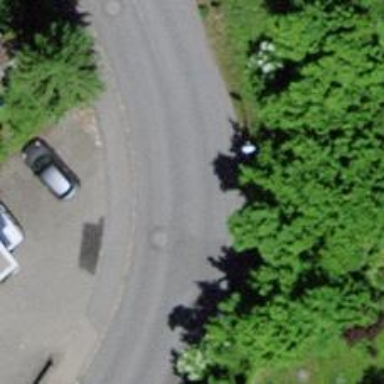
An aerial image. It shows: Residential road with sidewalk on the left.